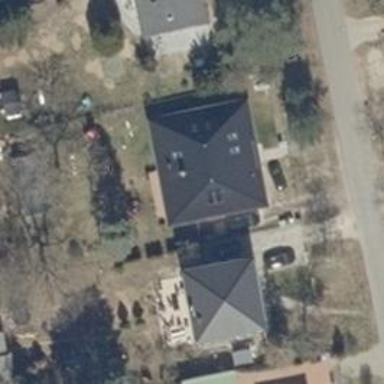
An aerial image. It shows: House with hipped roof.